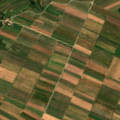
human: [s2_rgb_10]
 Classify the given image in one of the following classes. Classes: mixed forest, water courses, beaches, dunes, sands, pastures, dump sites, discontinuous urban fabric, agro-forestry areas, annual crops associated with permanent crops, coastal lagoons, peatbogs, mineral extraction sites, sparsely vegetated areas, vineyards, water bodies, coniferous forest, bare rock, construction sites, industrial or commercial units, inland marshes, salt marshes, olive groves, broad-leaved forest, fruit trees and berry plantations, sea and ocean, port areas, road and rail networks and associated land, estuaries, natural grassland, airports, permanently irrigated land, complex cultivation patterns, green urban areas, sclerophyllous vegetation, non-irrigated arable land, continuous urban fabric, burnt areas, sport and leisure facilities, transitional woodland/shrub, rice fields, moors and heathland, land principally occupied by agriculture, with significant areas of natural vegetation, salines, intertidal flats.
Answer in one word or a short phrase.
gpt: non-irrigated arable land, land principally occupied by agriculture, with significant areas of natural vegetation